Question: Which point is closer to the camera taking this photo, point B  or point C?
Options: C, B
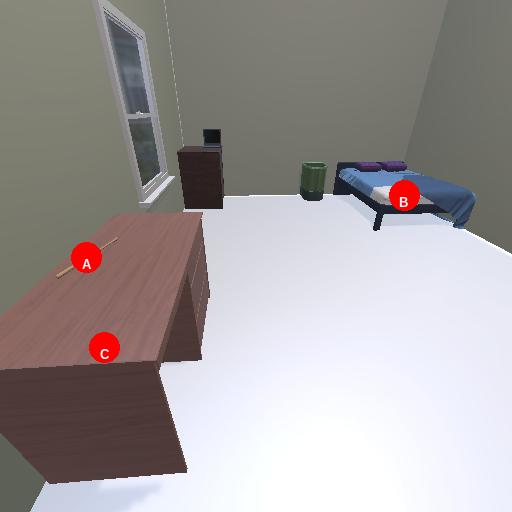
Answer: C